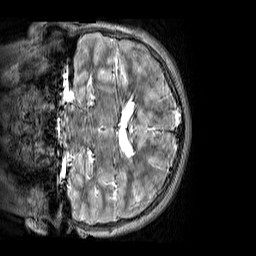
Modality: T2w
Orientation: coronal
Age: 10
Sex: male
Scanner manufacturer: siemens
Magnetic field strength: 3 T
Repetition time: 3.2 s
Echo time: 0.408 s